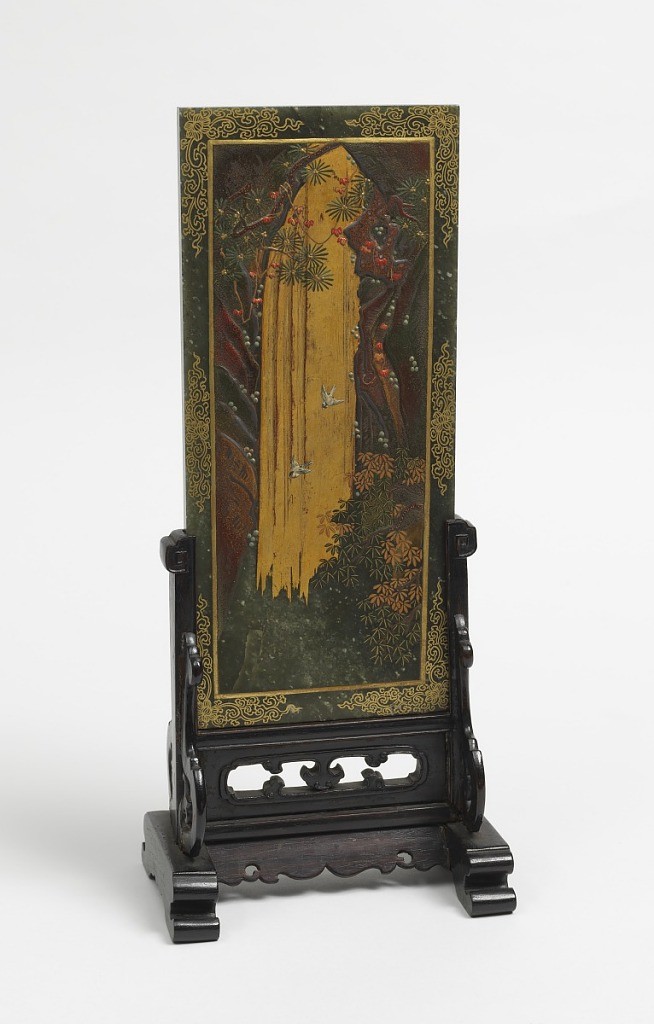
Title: Table screen and stand
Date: probably 19th century
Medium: Carved and gilt spinach-green jade, carved and inlaid lacquer, carved teak
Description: Carved and pierced stand supporting a vertical panel with gilt scrollwork at border.  At center, two birds fly in front of a gilded waterfall surrounded by plants. Reverse: Chinese characters.